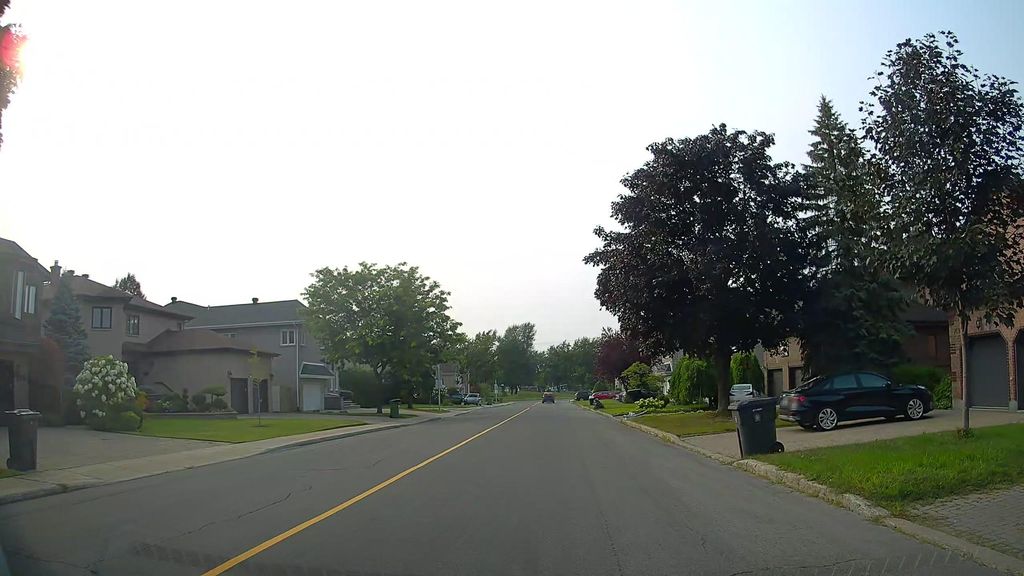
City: montreal